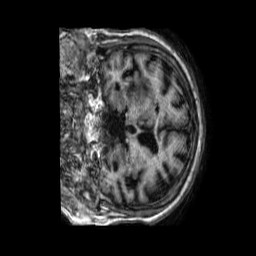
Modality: T1w
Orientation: coronal
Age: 69
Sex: female
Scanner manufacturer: philips
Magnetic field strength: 1.5 T
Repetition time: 0.007054 s
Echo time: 0.003183 s